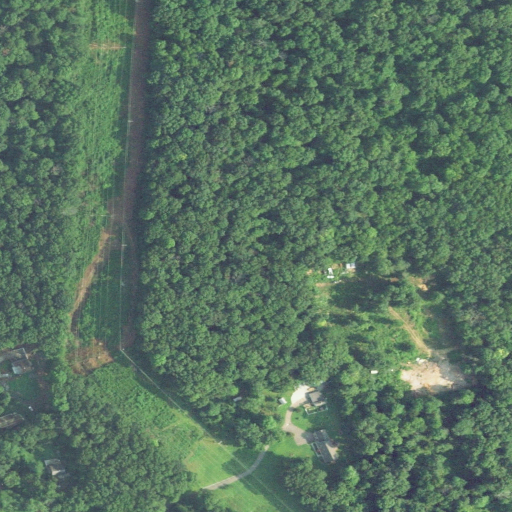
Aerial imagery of mountain in Connecticut named Viney Hill containing deciduous forest, shrub, mixed forest, open development, pasture, and low intensity development